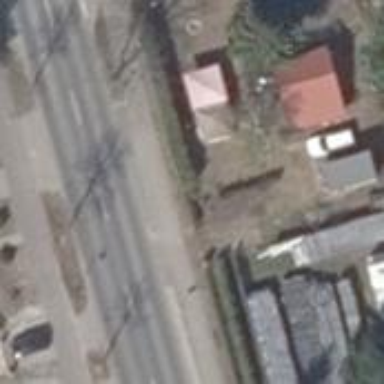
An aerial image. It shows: Footway.